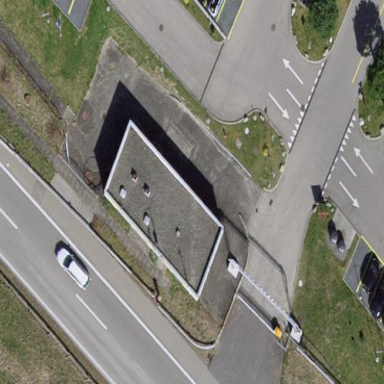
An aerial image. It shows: Service building.